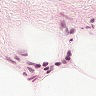
Metastatic tissue present: no